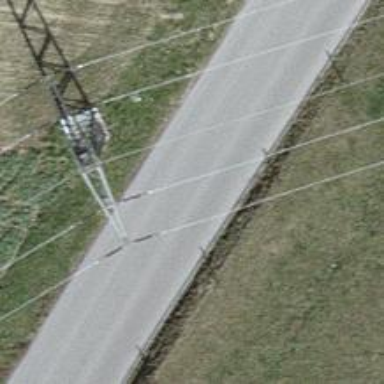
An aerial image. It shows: Power tower.